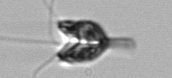
Label: Pyramimonas_longicauda